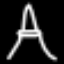
Label: The Eiffel Tower